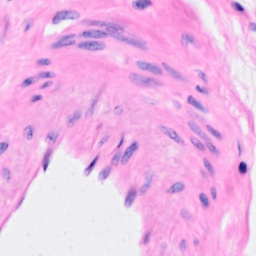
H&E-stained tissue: Breast